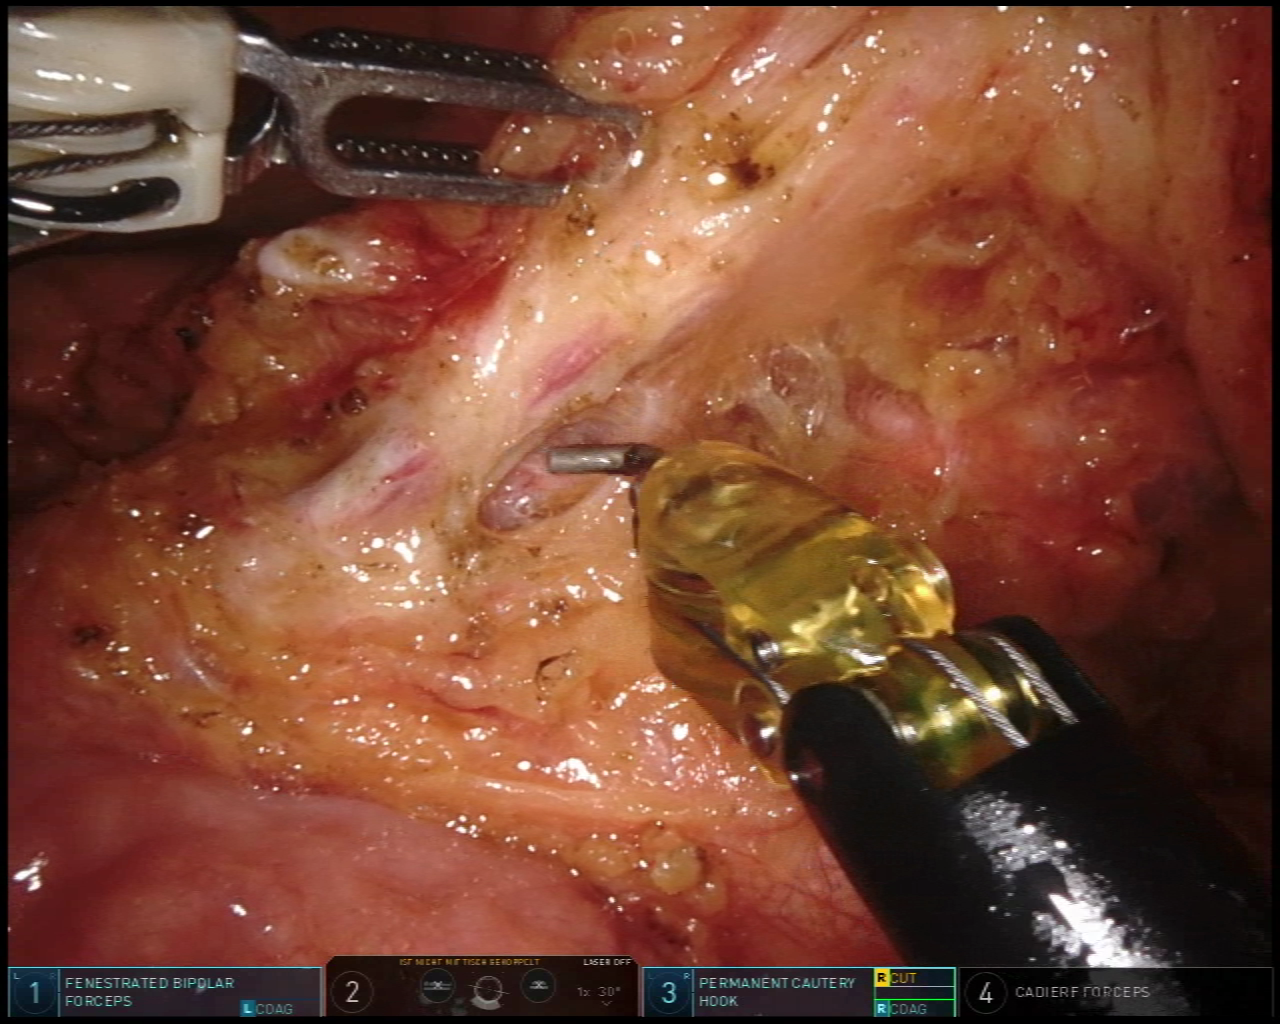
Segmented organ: inferior_mesenteric_artery
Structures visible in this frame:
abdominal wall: no
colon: no
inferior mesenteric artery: yes
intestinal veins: no
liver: no
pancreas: no
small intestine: yes
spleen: no
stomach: no
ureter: no
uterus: no
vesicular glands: no